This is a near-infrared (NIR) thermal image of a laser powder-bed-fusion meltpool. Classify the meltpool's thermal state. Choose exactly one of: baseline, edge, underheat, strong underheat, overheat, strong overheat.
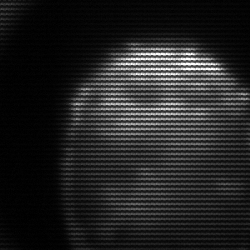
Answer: edge